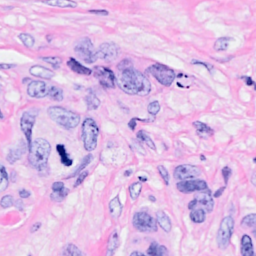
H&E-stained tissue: Breast